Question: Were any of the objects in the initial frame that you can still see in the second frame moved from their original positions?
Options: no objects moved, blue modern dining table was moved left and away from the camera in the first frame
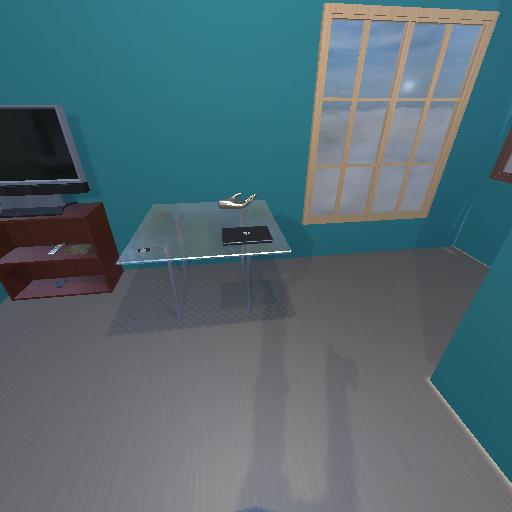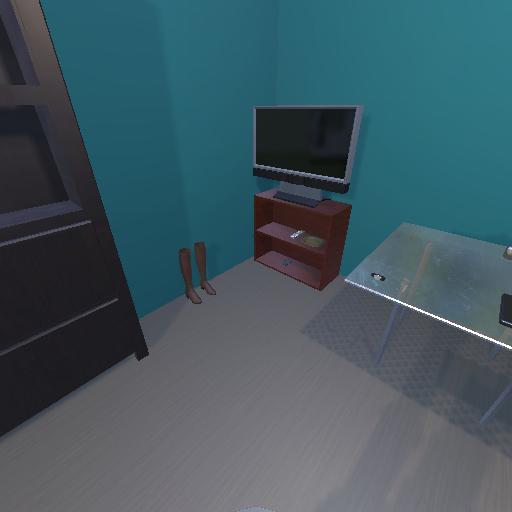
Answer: no objects moved